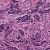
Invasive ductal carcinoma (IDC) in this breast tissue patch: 1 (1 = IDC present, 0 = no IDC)